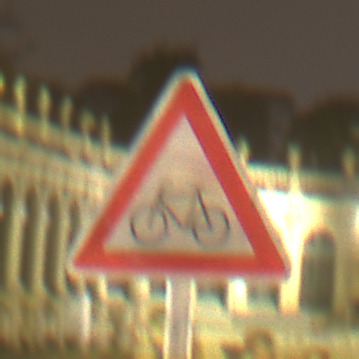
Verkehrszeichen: RadverkehrRechts
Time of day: Night
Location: Outdoor (Urban)
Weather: Overcast
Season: NotSpecified
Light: Artificial